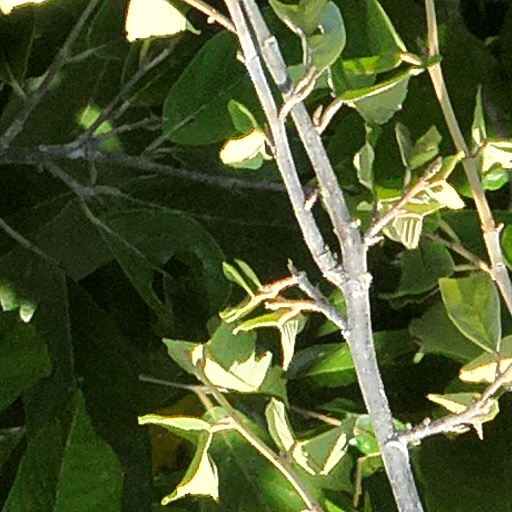
Species: Quararibea stenophylla
GBIF accepted scientific name: Quararibea stenophylla
Crown area (m\u00b2): 95.177